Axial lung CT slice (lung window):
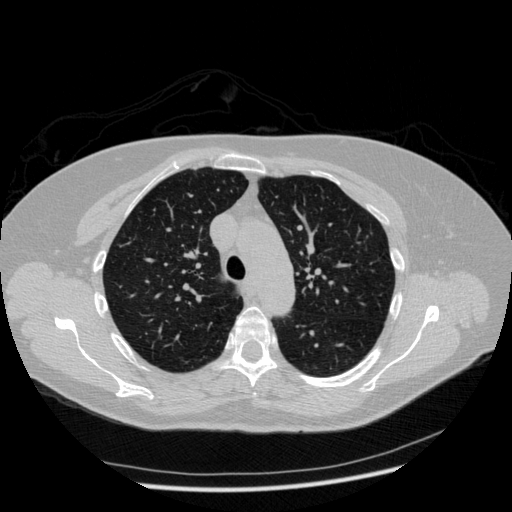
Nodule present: no